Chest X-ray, PA view. Patient: 39 years old, sex M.
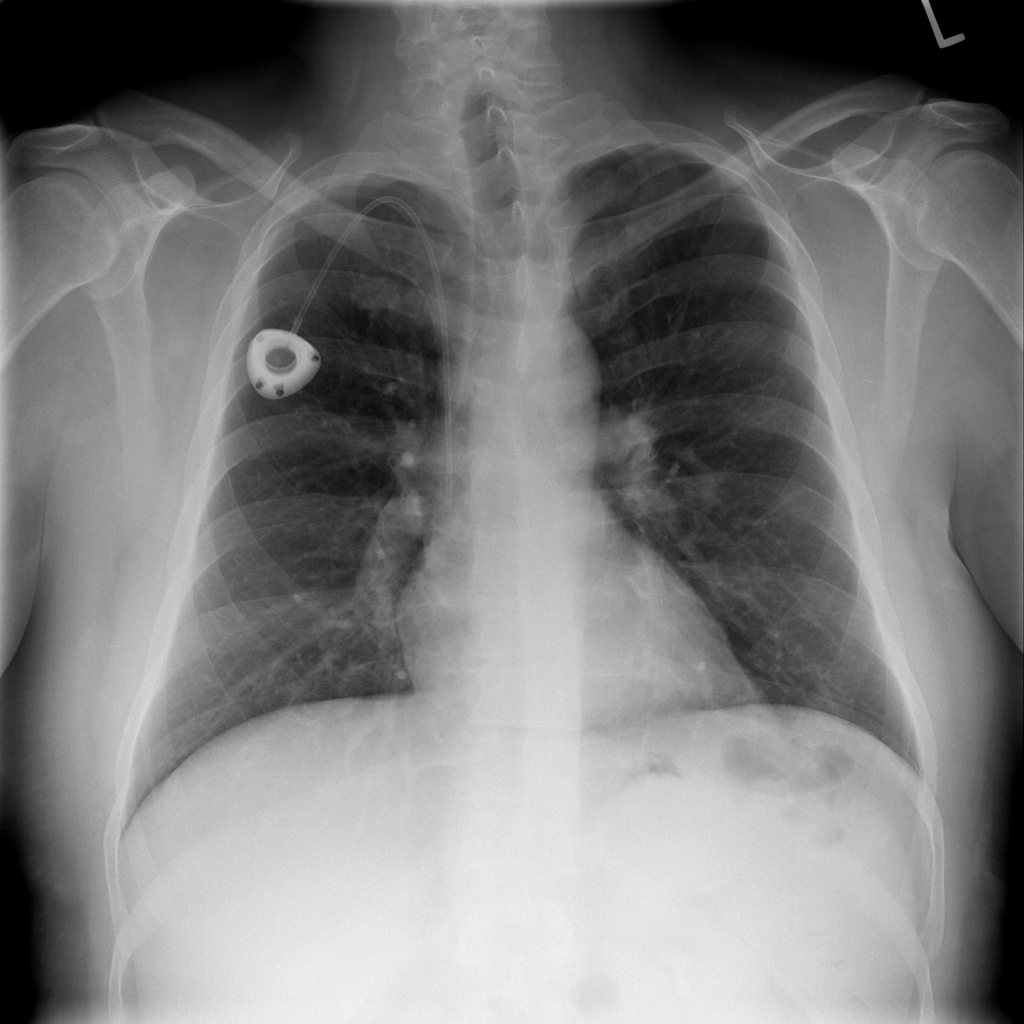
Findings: No Finding